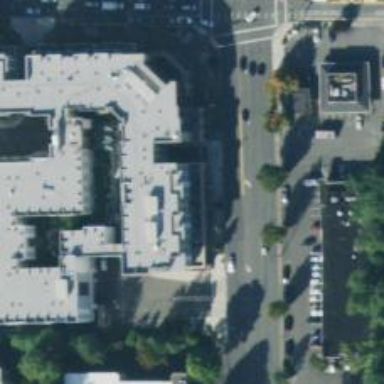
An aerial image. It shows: Pharmacy providing healthcare services.